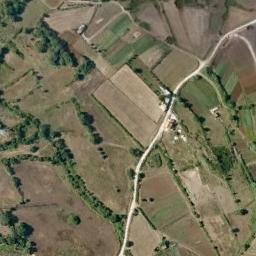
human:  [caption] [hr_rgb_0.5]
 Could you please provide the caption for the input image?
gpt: There are paths and houses in a patch of brown and green terraces .

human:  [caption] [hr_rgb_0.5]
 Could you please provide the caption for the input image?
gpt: There are no crops on the terraces in the picture .

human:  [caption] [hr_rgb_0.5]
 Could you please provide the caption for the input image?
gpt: The bare and green terrace is next to some trees .

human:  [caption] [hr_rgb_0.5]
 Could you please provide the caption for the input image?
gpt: There is a road on the terrace .

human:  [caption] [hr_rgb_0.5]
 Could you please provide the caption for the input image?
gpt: There are many green trees and a path among the terraces .